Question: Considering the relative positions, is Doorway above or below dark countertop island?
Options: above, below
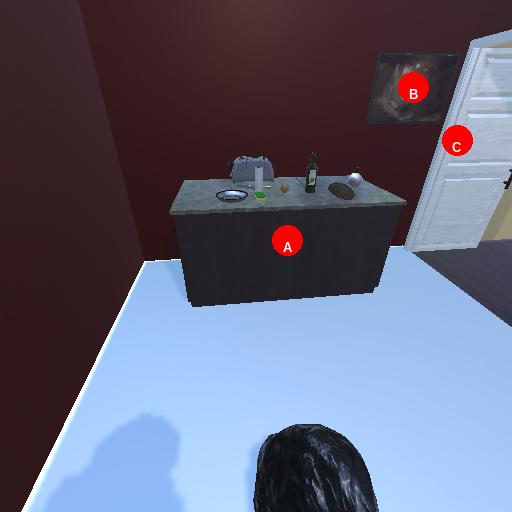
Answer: above